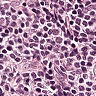
Metastatic tissue present: no